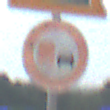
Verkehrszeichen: UeberholverbotKraftfahrzeuge
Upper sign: SteinschlagRechts
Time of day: SunriseSunset
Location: Outdoor (Nature)
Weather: PartlyCloudy
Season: NotSpecified
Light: Natural